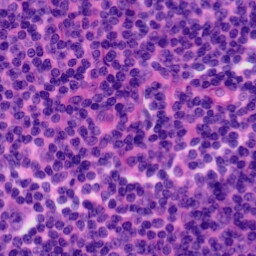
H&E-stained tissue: Tonsil